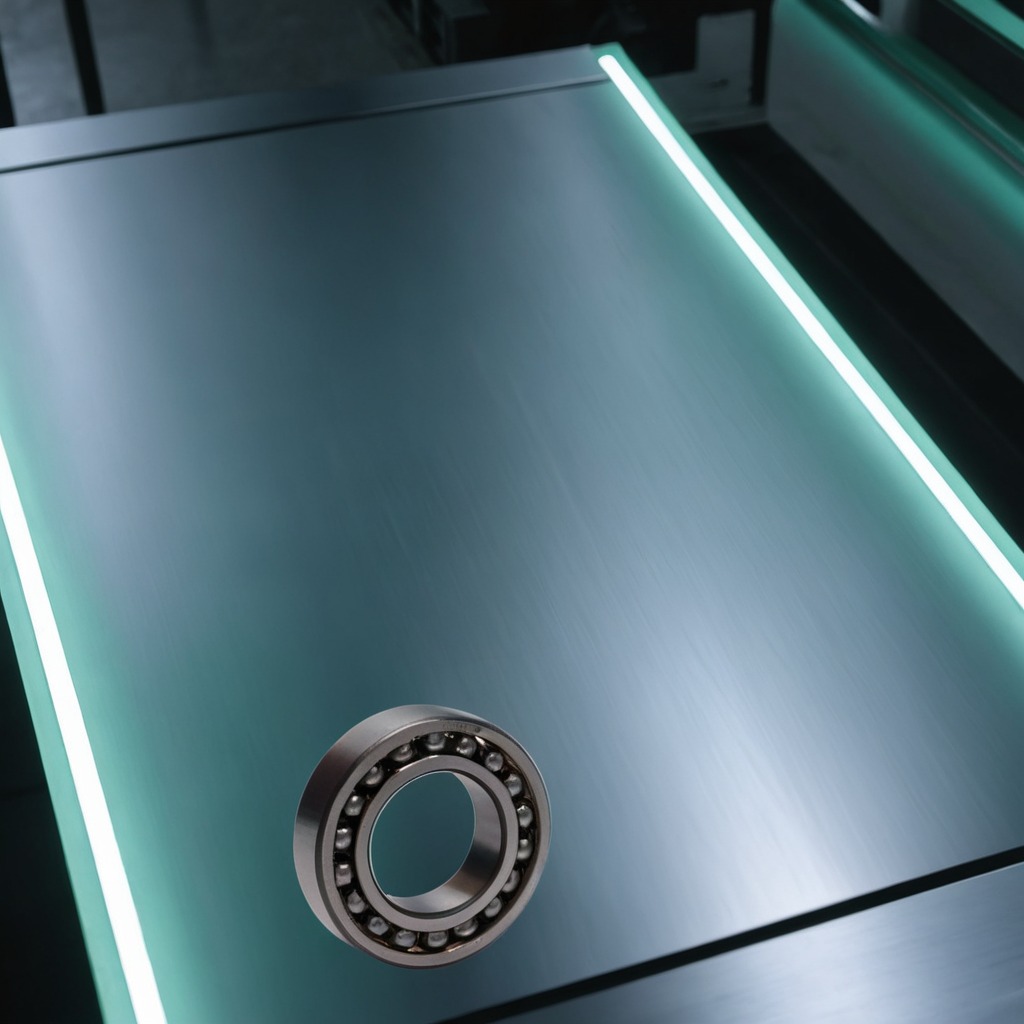
A ball bearing is lying on a metal table in a machine shop under fluorescent lights.